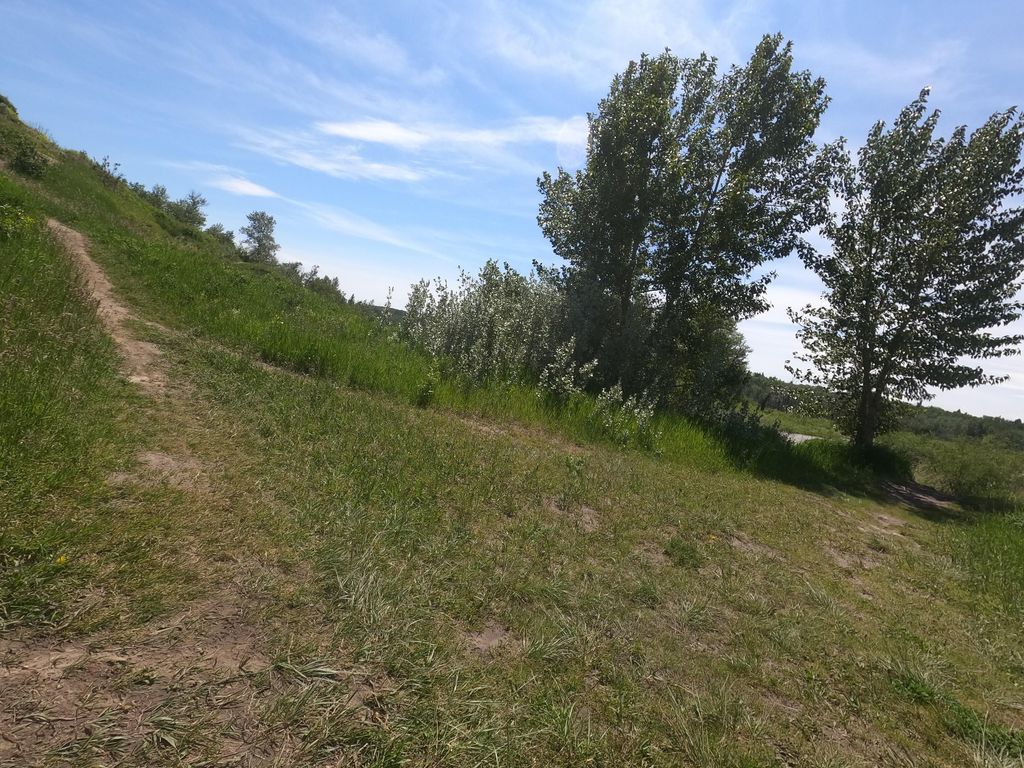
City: calgary